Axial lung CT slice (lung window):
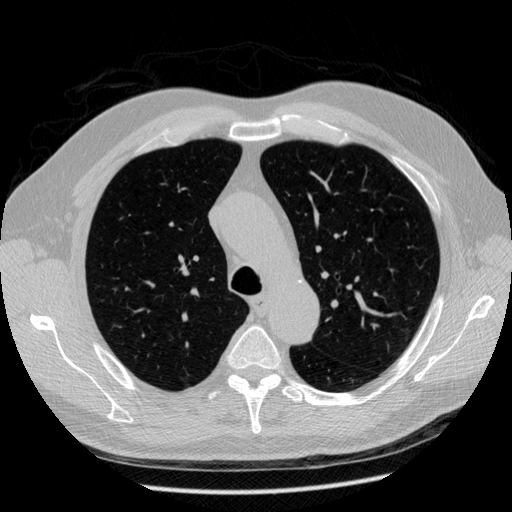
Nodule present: no